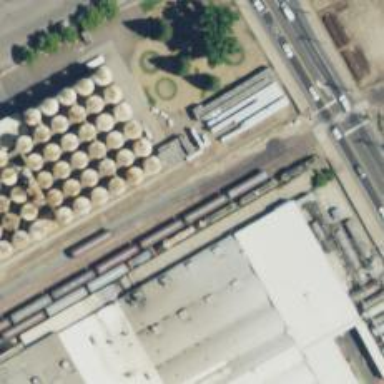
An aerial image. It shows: Railway siding for service.